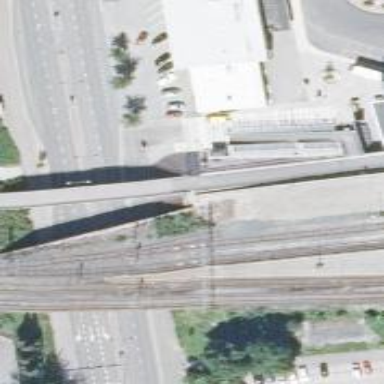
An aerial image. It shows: Railway bridge leading to railway yard.